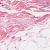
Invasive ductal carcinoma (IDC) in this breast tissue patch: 0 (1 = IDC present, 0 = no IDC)